Field crop: tomato
Growth stage: 1
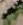
Species: solanum